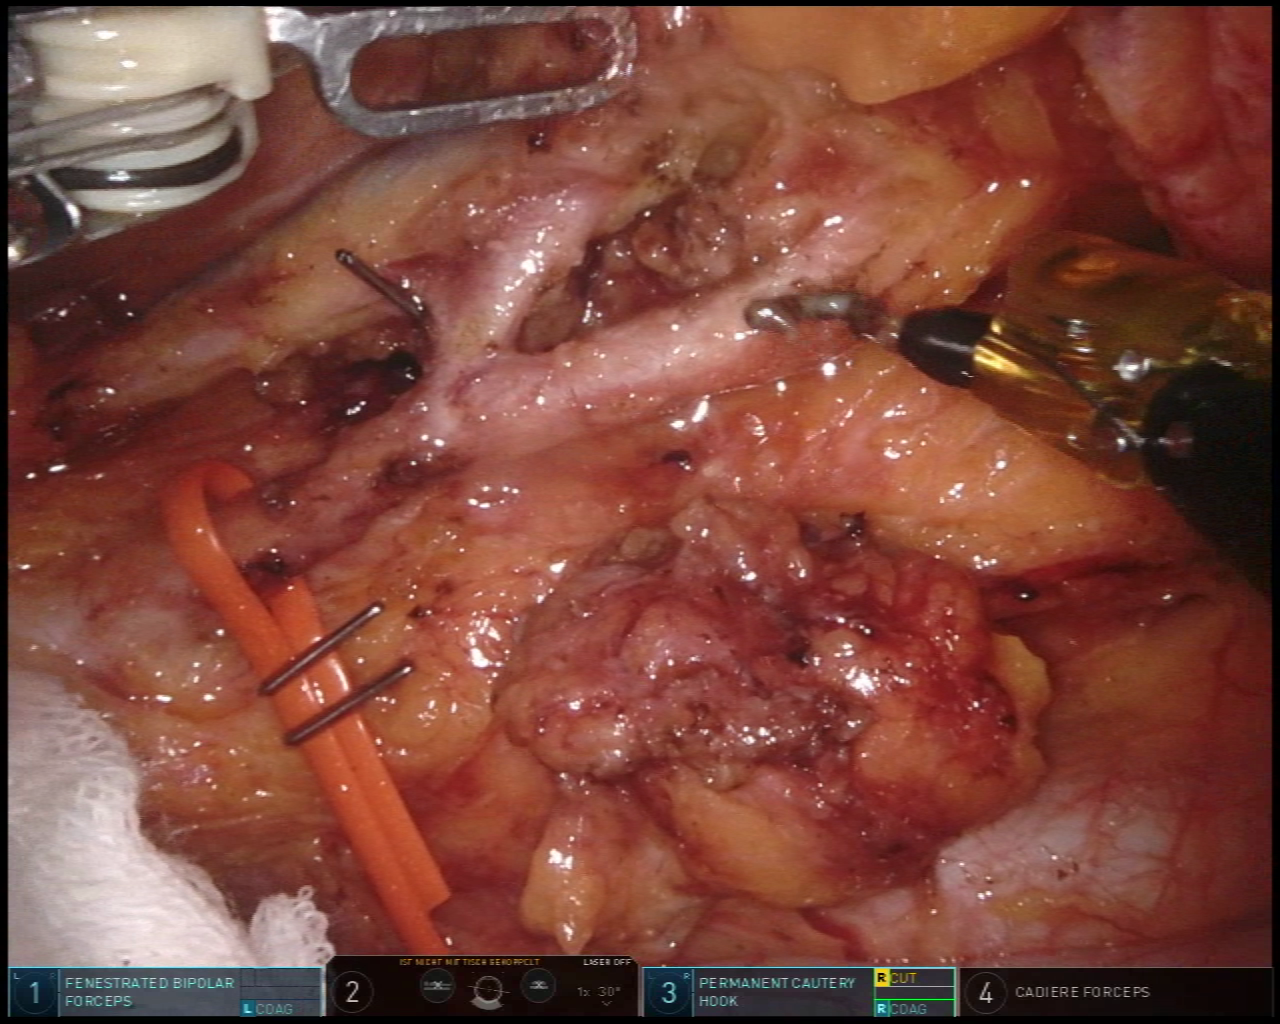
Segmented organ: intestinal_veins
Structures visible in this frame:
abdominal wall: no
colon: no
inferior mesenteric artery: yes
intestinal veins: yes
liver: no
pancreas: no
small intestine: no
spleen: no
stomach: no
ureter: no
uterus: no
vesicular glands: no